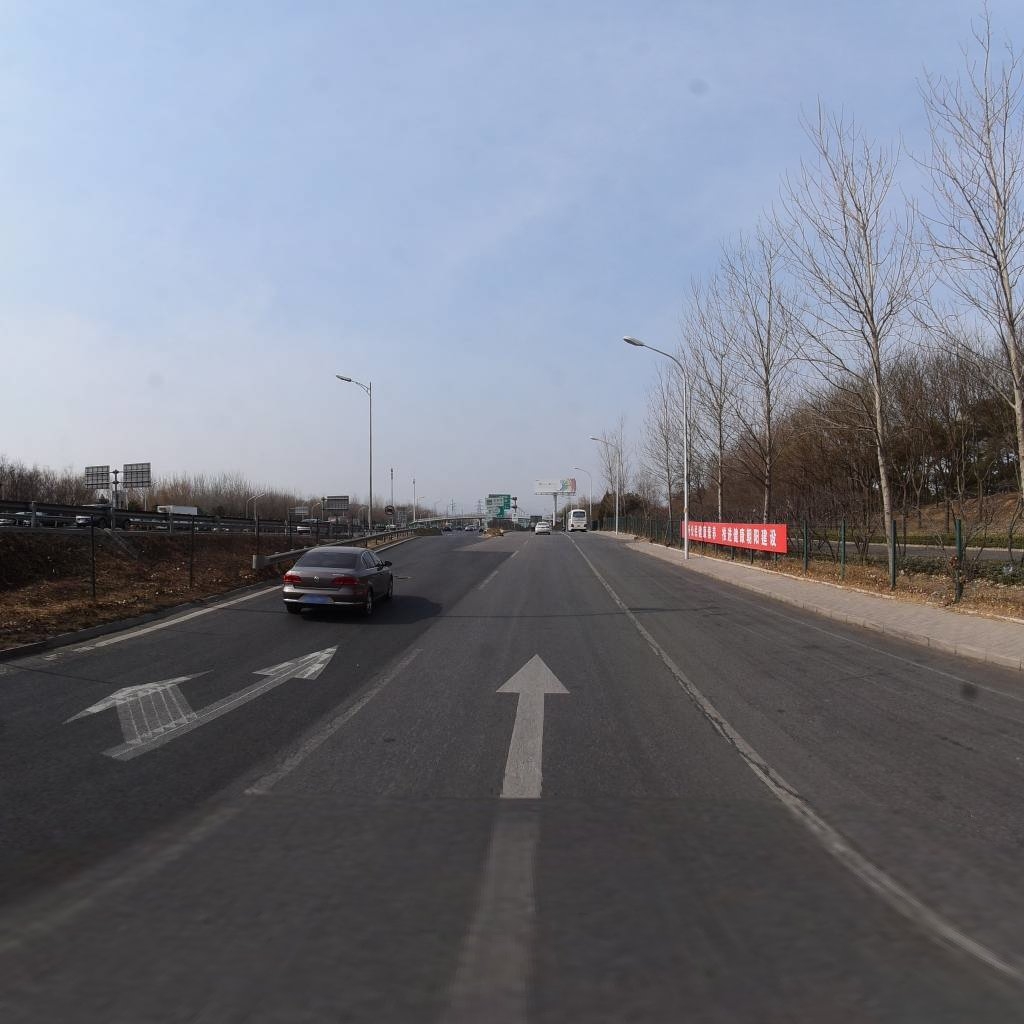
Region: Chaoyang
Road damage annotations: longitudinal patch